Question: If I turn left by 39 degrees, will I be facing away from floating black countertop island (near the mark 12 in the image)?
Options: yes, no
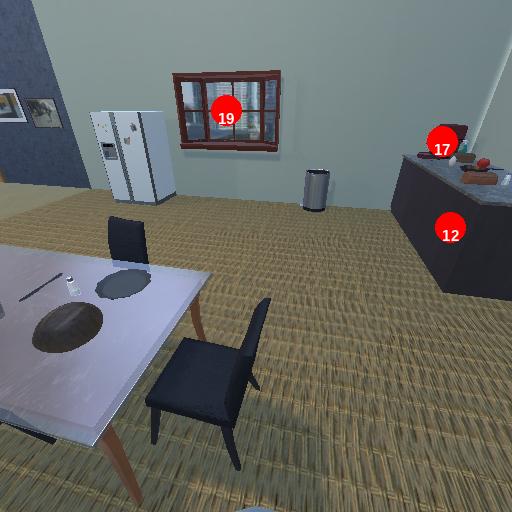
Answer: yes